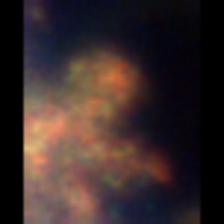
Taxon: Unknown_detritus
Group: Unknown